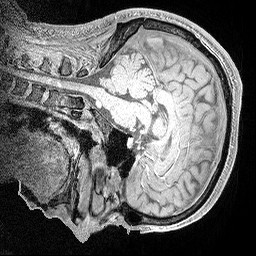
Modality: MP2RAGE
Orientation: sagittal
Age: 36
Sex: male
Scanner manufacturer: siemens
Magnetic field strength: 3 T
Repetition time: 5 s
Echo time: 0.00298 s